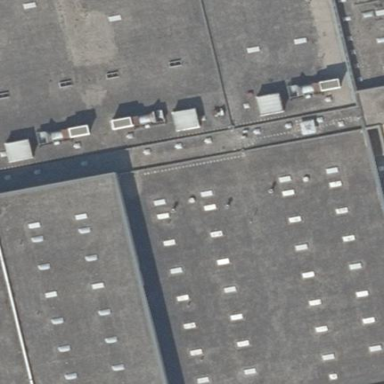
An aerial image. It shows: Industrial building with works.